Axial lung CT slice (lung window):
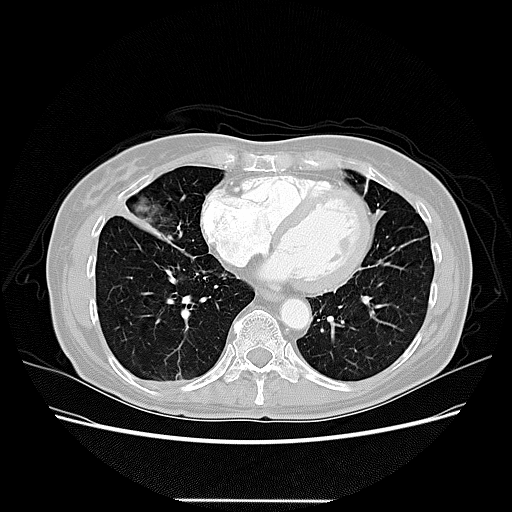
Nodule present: no